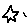
Label: star